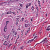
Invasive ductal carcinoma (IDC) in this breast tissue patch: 0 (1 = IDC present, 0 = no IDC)